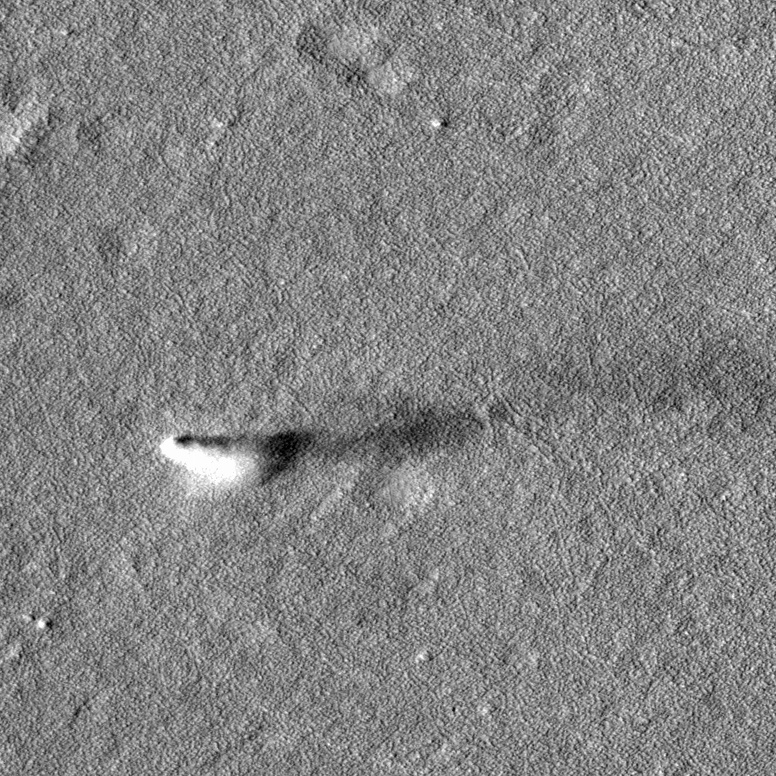
Label: dustdevil